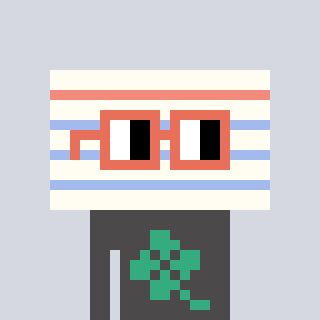
a pixel art character with square orange glasses, a empty notebook page-shaped head and a grayscale-colored body on a cool background